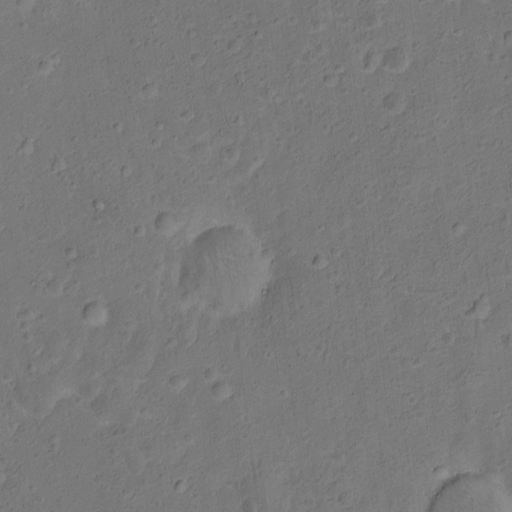
Classes present: Background